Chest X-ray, PA view. Patient: 62 years old, sex M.
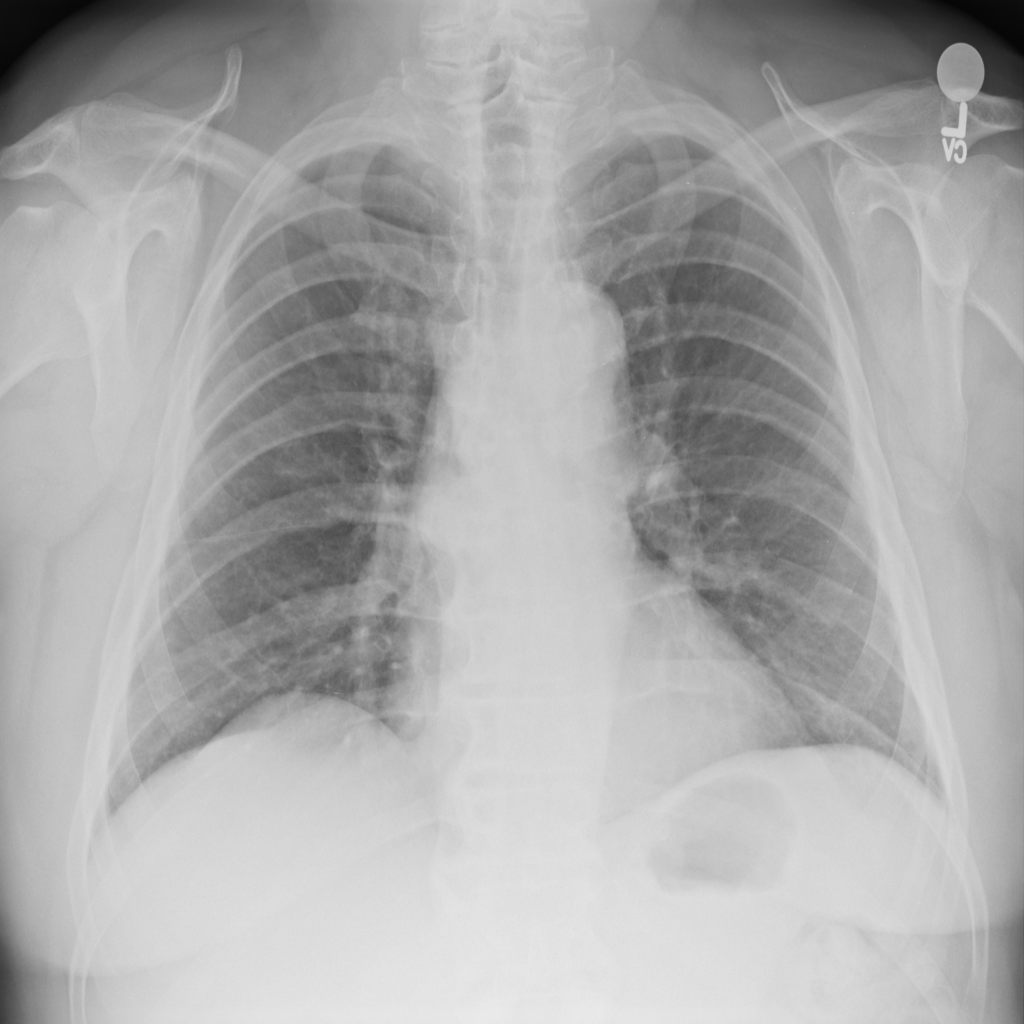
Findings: No Finding